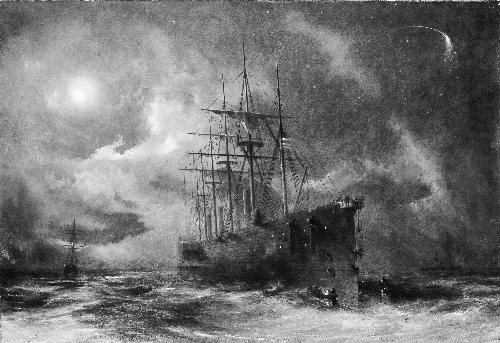
Title: Grappling for the Lost Cable
Artist: Robert Charles Dudley
Artist bio: British, 1826–1909
Date: ca. 1866
Object type: Painting
Classification: Paintings
Medium: Oil on canvas
Dimensions: 22 3/4 x 33 1/8 in. (57.8 x 84.1 cm)
Department: European Paintings
Credit line: Gift of Cyrus W. Field, 1892
Accession year: 1892
Repository: Metropolitan Museum of Art, New York, NY
Tags: Ships|Transatlantic Cable